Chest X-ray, AP view. Patient: 58 years old, sex M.
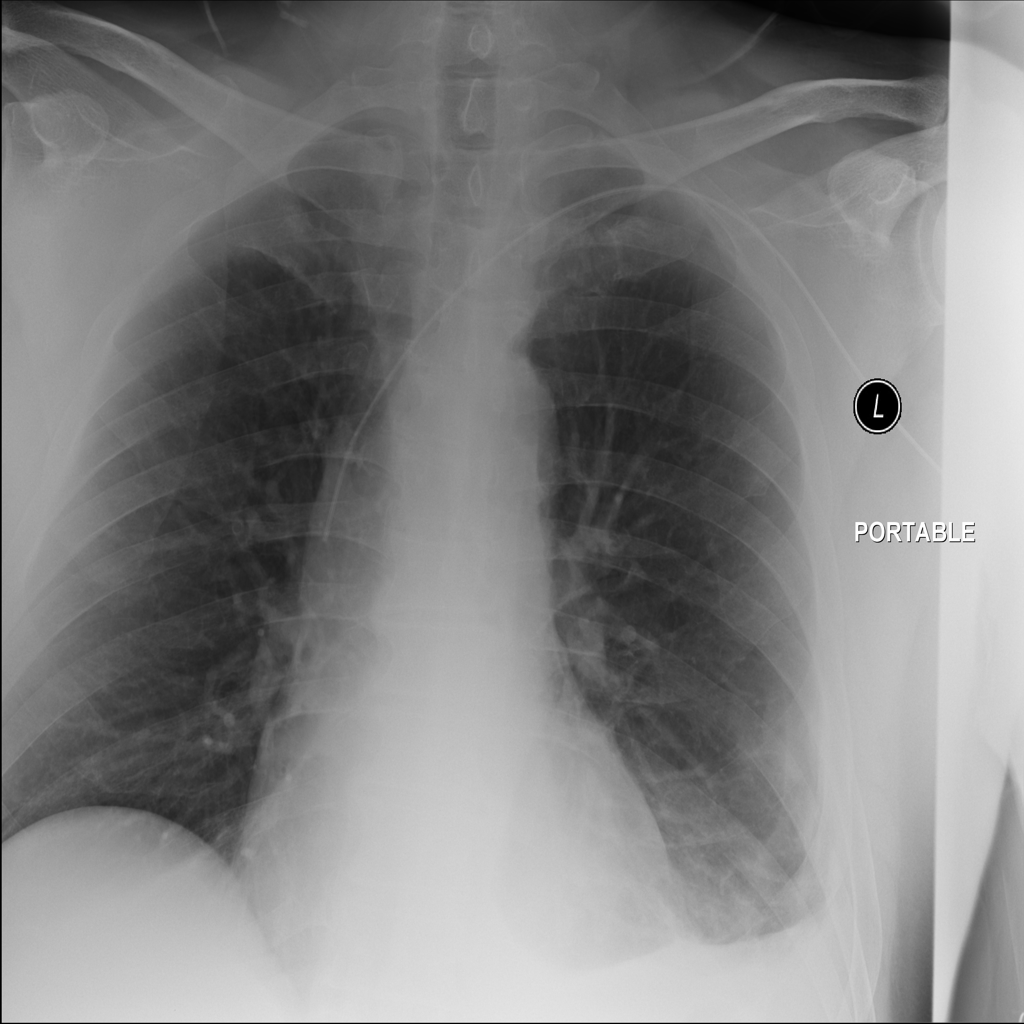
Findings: Pleural_Thickening